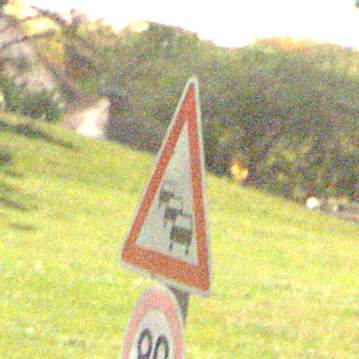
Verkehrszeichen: Stau
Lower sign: Geschwindigkeit80
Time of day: Night
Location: Outdoor (Nature)
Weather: Clear
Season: NotSpecified
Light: Natural